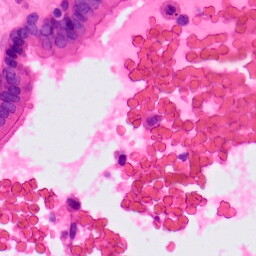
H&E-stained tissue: Lung